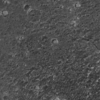
Label: not_dusty